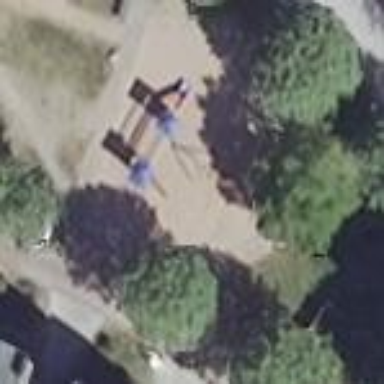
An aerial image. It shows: Playground area for leisure land.